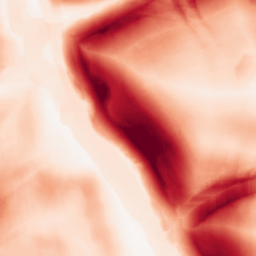
Category: morphological
Decomposition family: morphological_square
Decomposition parameters: operation: gradient
size: 20
Upsampling method: quintic
Upsampling parameters: scale: 8
Upsampling scale: 8